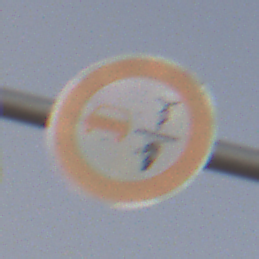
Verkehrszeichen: VerbotUeberholenEinspurigeFahrzeuge
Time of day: MorningAfternoon
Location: Outdoor (Nature)
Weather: PartlyCloudy
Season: NotSpecified
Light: Natural